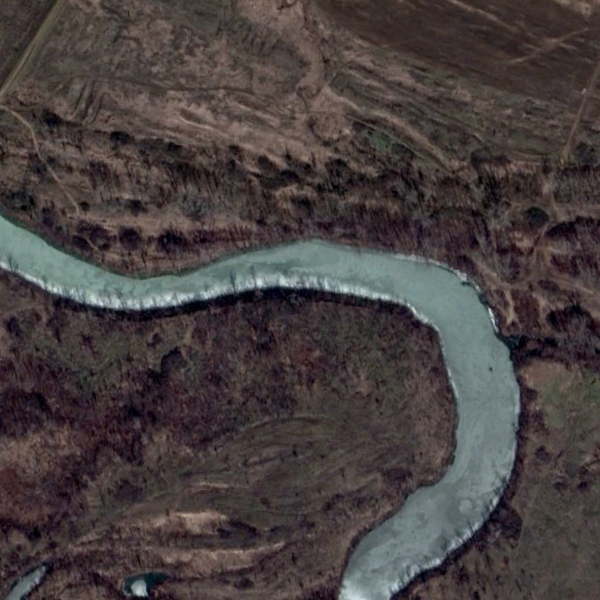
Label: River